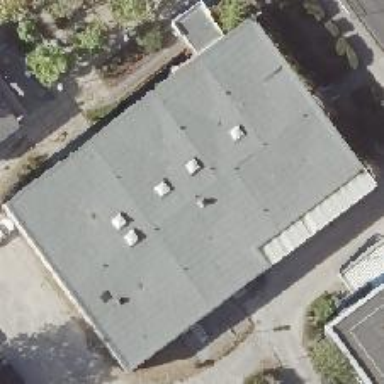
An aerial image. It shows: Flat-roofed building with tar paper roofing material.